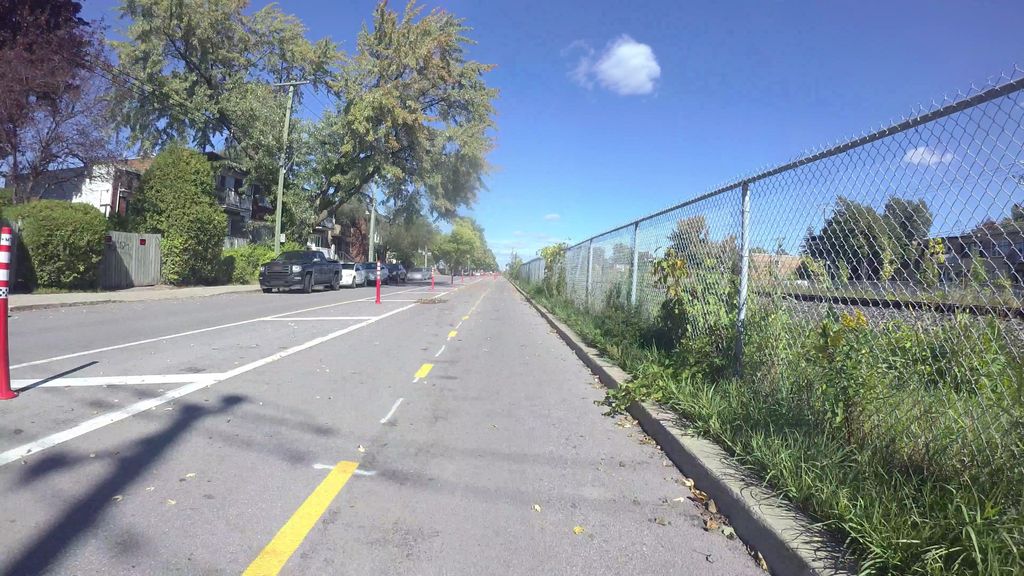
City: montreal